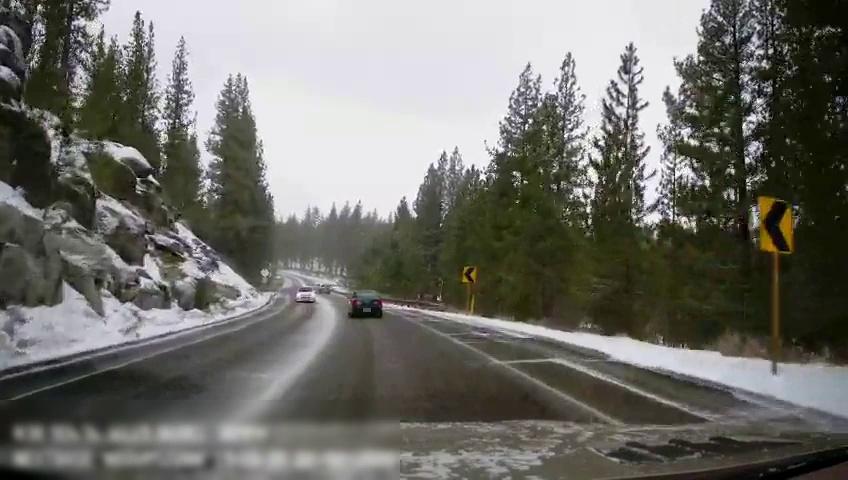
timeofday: Day
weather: Snowy
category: Drivable Space
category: Vehicles | Car
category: Vehicles | Car
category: Vehicles | Car
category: Lanes | Opposite Lane
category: Lanes | Current Lane
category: Traffic | Signs
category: Traffic | Signs